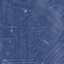
Label: Residential